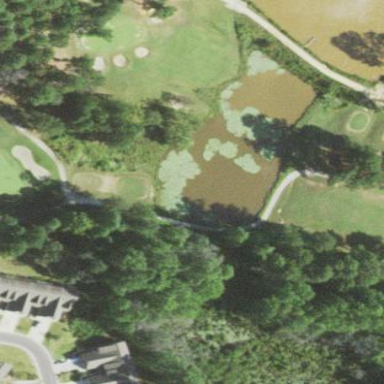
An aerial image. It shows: Natural pond serving as water hazard on golf course.